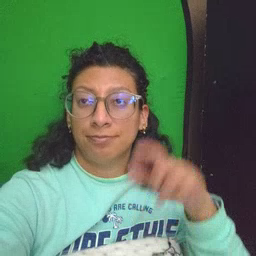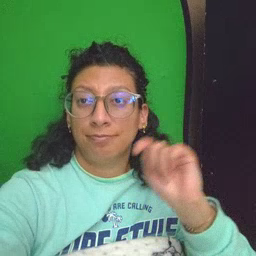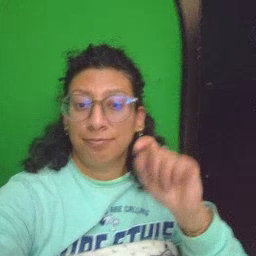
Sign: potty